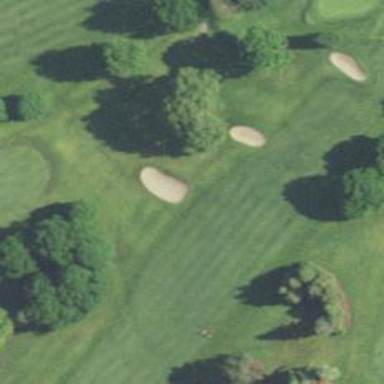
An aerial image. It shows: View of golf hole.